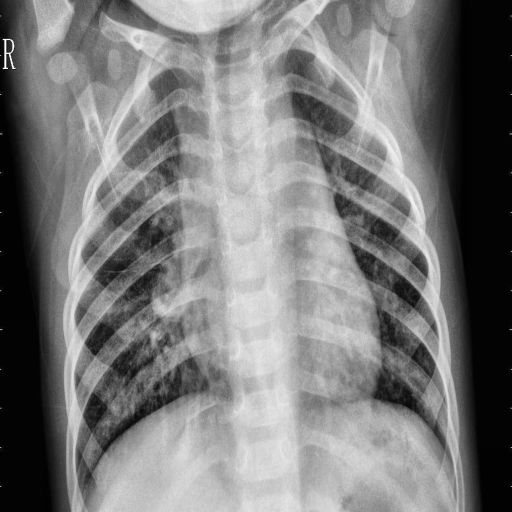
Finding: PNEUMONIA